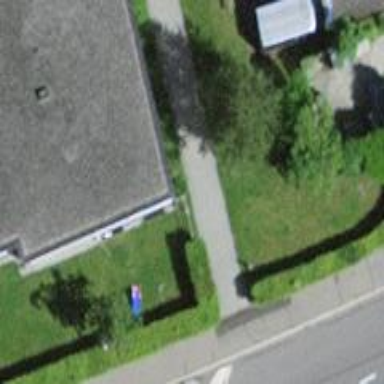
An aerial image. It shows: Footway made of cobblestone.